Question: I have this:
- 'MyTableViewController' (inherits from 'UITableViewController')- - 'MyViewController' (inherits from 'UIViewController')- -
A picture speaks a thousand words:

When a certain cell is selected, I want to perform a segue of the parent view ('MyViewController')
'''
override func tableView(tableView: UITableView, didSelectRowAtIndexPath indexPath: NSIndexPath) {
if (indexPath.section == 1 && indexPath.row == 1) {
self.WHAT.performSegueWithIdentifier("someShowSegue1", sender: self)
}
}
'''
Is it possible? what should I use in '"WHAT"'?
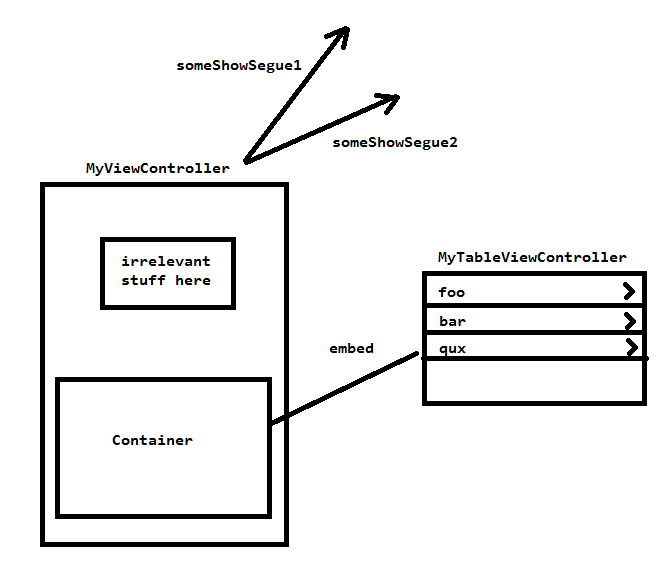
Answer: In the 'prepareForSegue:' for your embedded segue set the 'viewController' in a new property in your 'tableViewController', let's name it 'parentController'. And then you'll have just to call 'self.parentController.performSegueWithIdentifier()'.
: But first of all, maybe you can use the existing 'parentViewController' if it contains the embedding view controller.